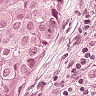
Metastatic tissue present: yes